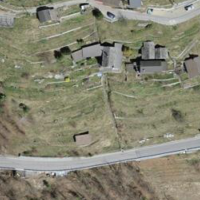
EUNIS habitat code: 41
Species observed at this site:
Erigeron karvinskianus